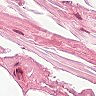
Metastatic tissue present: no